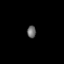
Tissue: skin
Cell type: Epithelial cells
Senescence score: 0.1977
Nuclear area (px): 106
Mean DAPI intensity: 106.689